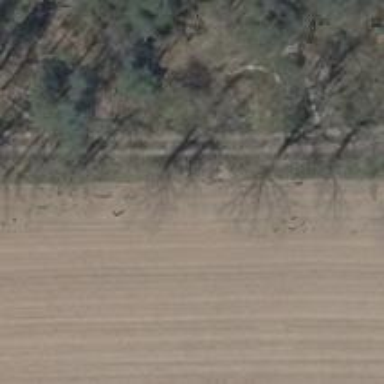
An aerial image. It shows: Track with grade 2 gravel surface.